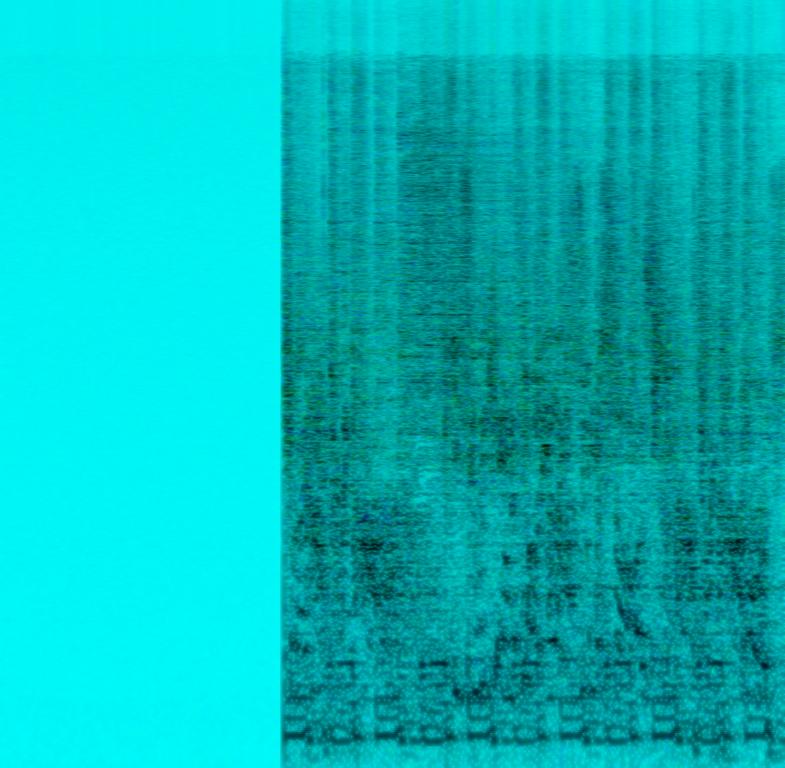
The low quality recording features a DJ scratching his vinyl record of an electro song that consists of flat male vocals talking over "4 on the floor" kick, synth keys melody, groovy bass, shimmering hi hats, energetic crash cymbals and punchy snare hits. It sounds muddy and messy, since the frequencies are clashing and since it is probably recorded with a phone.